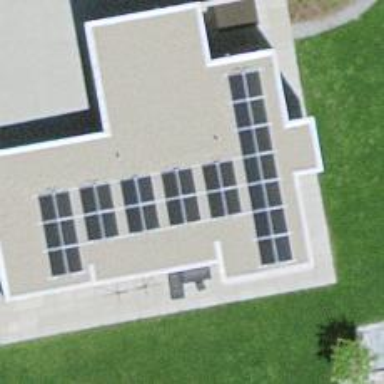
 consisting of solar photovoltaic panels."